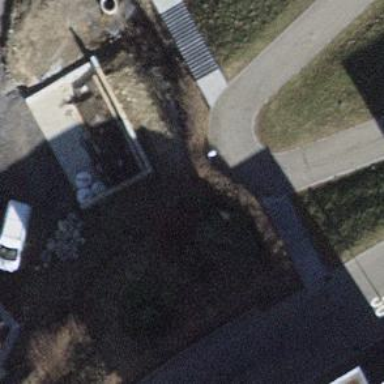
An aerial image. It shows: Road with steps.